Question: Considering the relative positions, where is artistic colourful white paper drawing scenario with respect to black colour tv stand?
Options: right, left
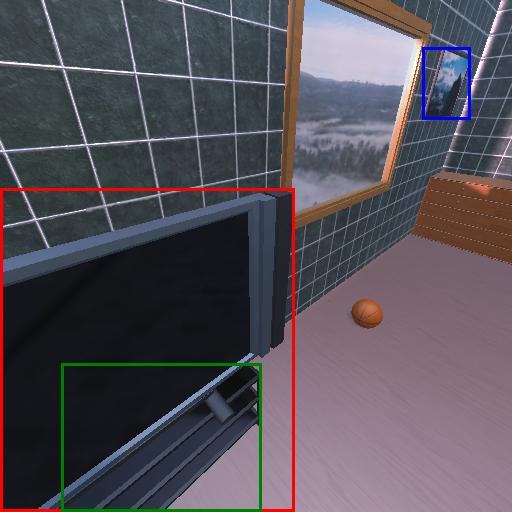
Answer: right